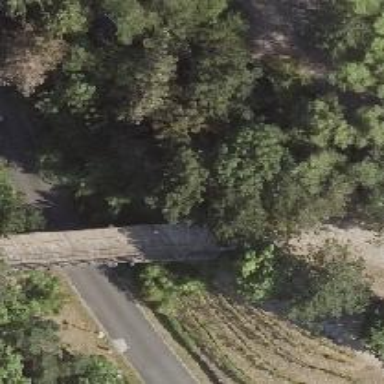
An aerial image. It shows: Footway bridge.